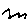
Label: zigzag